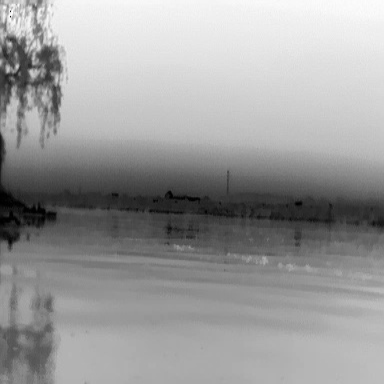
There is a warship in the infrared image.